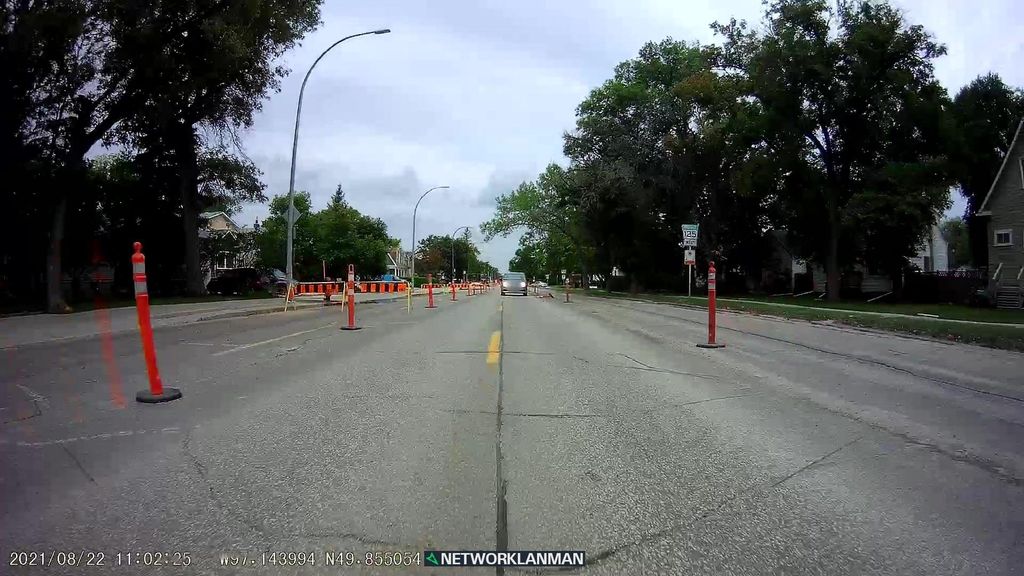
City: winnipeg